Question: I have been trying to add a pseudo-element image to a title heading. I have managed to get it to display in the locations I want but I am really struggling to get the image to scale dynamically with the heading size. So when the heading is a H1 the image is fine but reducing the heading to say a H5 the image remains the same size and overlaps into other content.
Example of the problem:
---

---
The HTML:
'''
<h1 class="title brand" id="id">some content <small>a sub header</small></h1>
<h5 class="title brand reverse" id="id">some content <small>a sub header</small></h5>
'''
The LESS:
'''
/*
* Headers
*/
h1,h2,h3,h4,h5,h6 {
font-family: @font-family-emphasis;
font-weight: 400;
margin: .75em 0;
display: block;
}
h1 {
font-size: @font-size-h1;
}
h2 {
font-size: @font-size-h2;
}
h3 {
font-size: @font-size-h3;
}
h4 {
font-size: @font-size-h4;
}
h5 {
font-size: @font-size-h5;
}
h6 {
font-size: @font-size-h6;
}
h1,h2,h3,h4,h5,h6 {
strong {
font-weight: 500;
}
&.light {
font-weight: 200;
}
&.title {
border-bottom: solid 1px @color-interface-grey-light;
}
&.page-title {
border-bottom: solid 1px @color-interface-grey;
margin-bottom: 0.25em;
}
.small,small {
color: darken( @color-interface-grey, 25% );
font-size: .65em;
}
&.brand {
padding: .5em 0 .5em;
margin: 0.5em 0 .5em 2.5em;
&:after{
content: url("../img/brand-mark.svg");
position: absolute;
left:0.5em;
}
&.reverse {
padding: .5em 0 .5em;
margin: 0.5em 2.5em .5em 0em;
&:after{
content: '';
}
&:before{
content: url("../img/brand-mark-reverse.svg");
position: absolute;
right:0.5em;
}
}
}
}
'''
Can anyone point me in the right direction?
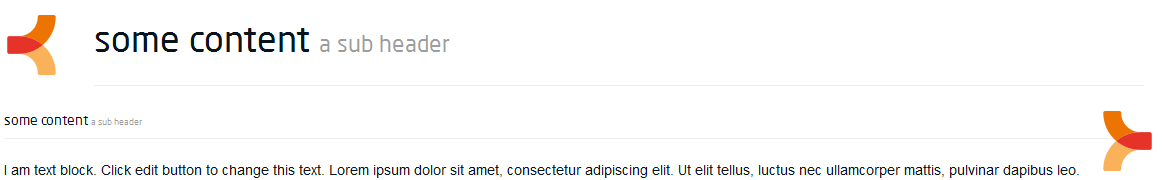
Answer: Here is one way of doing it if you can place your icon image as a backround to the pseuodo elements.
This technique relies on CSS3 properties, specifically, 'background-size: contain'.
You may need to specify a width value for the pseudo-element depending on your design.
'''
h1, h5 {
border: 1px dotted gray;
margin-bottom: 20px;
position: relative;
}
h1:after, h5:after {
position: absolute;
bottom: 0;
right: 0;
border: 1px dashed blue;
content: '';
height: 50%;
width: 50px; /* Tweak this value as needed... */
background: url(http://placehold.it/50x50) no-repeat right bottom / contain;
}
'''
'''
<h1>some content <small>a sub header</small></h1>
<h5>some content <small>a sub header</small></h5>
'''